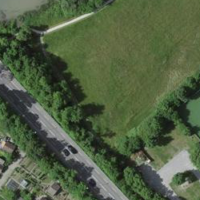
EUNIS habitat code: 53
Species observed at this site:
Lonicera acuminata